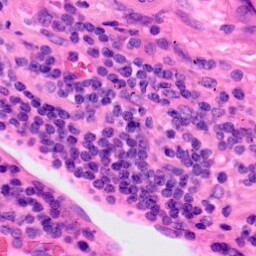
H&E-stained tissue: Lung